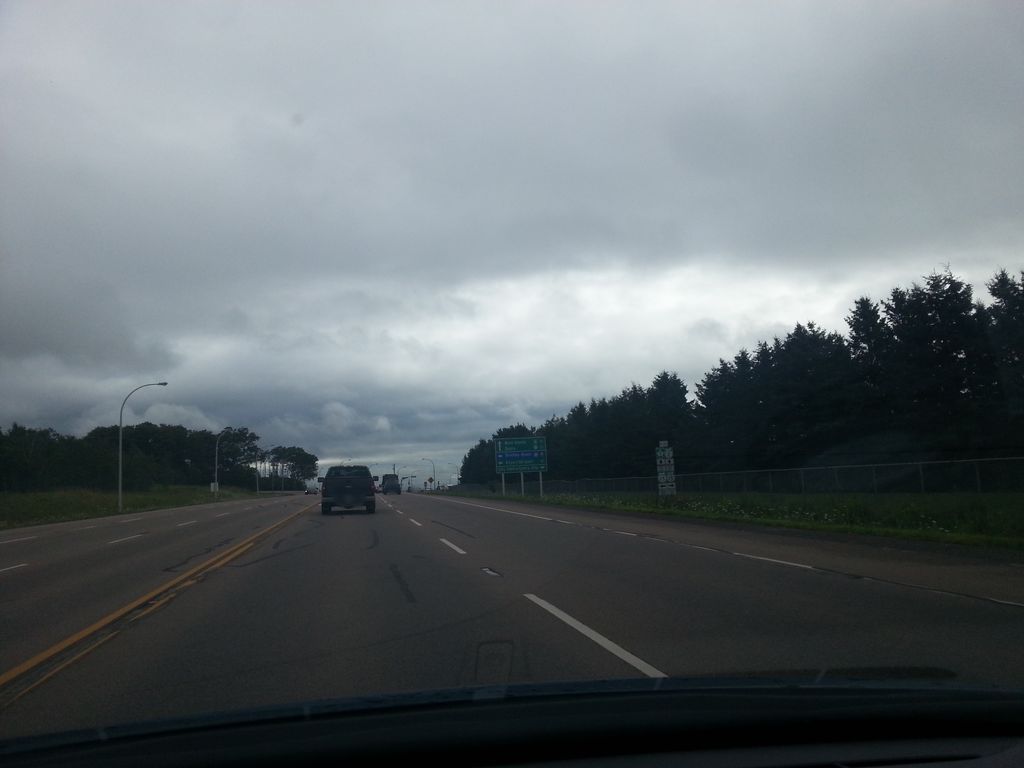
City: charlottetown